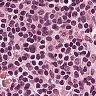
Metastatic tissue present: no